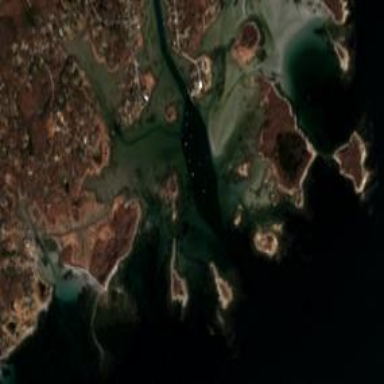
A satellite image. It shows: Beautiful bay with natural surroundings.